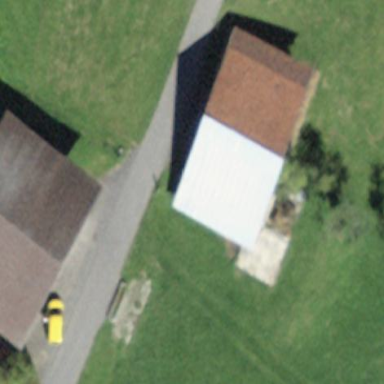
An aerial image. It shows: Barn.